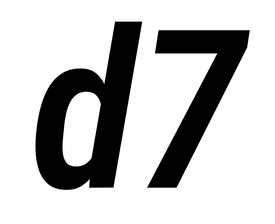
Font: Roboto-Italic_Condensed_SemiBold_Italic